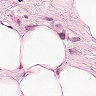
Metastatic tissue present: yes